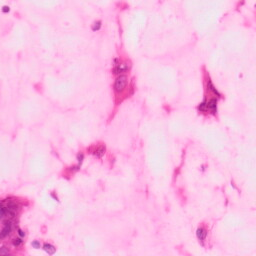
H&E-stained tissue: Colon